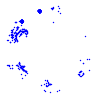
Particle: proton